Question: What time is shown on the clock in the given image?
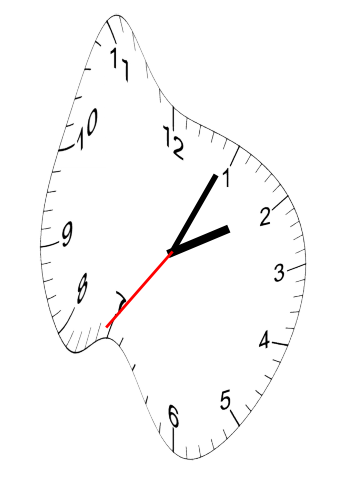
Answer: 02:04:36